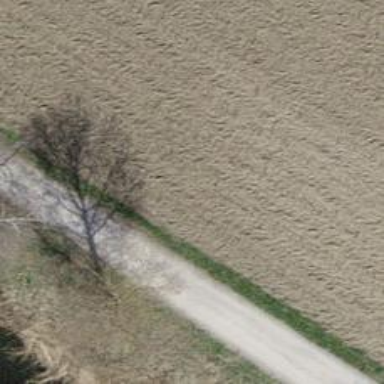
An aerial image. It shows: Agricultural track road suitable for agricultural vehicles.